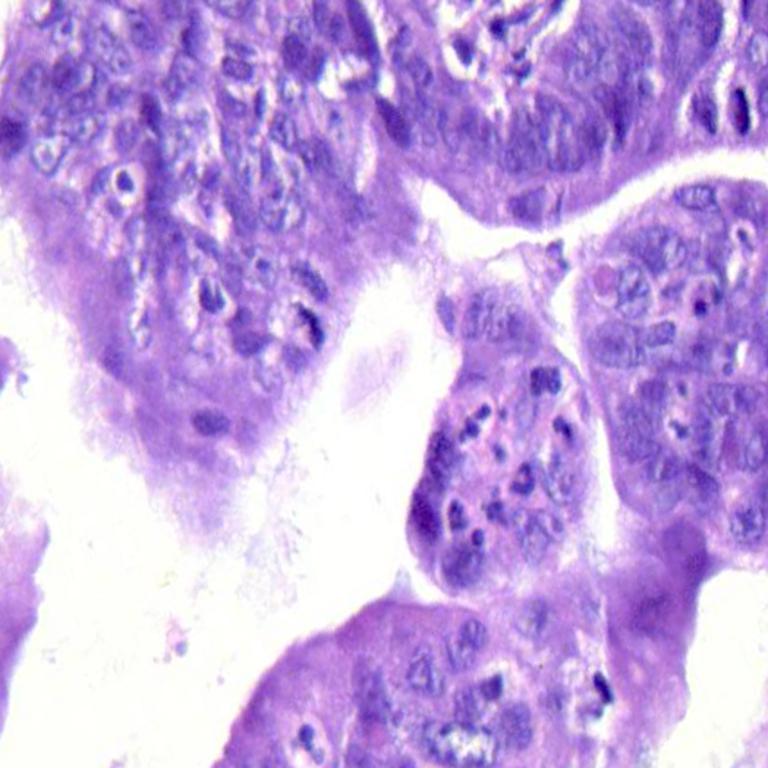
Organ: colon
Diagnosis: adenocarcinomas